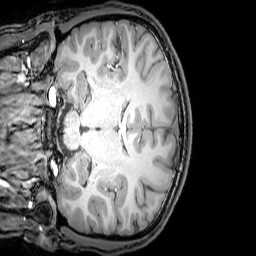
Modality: T1w
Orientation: coronal
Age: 21
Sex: male
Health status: healthy
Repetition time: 0.081 s
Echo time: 0.037 s